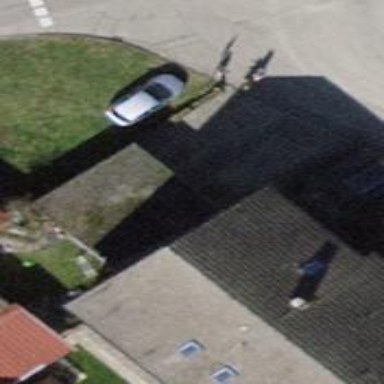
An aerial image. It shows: Garage building.